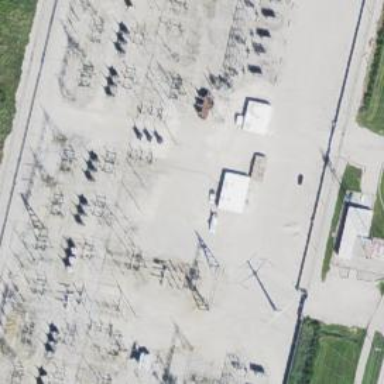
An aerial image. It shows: Switch for power supply.